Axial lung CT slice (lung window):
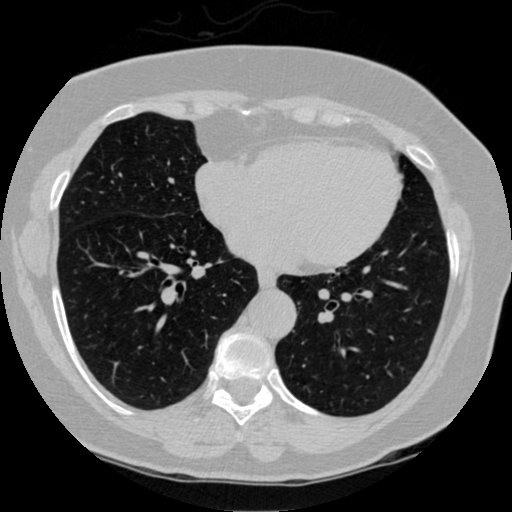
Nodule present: no